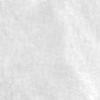
Label: no_change